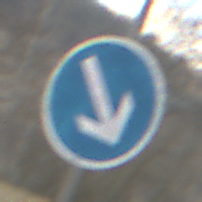
Verkehrszeichen: VorgeschriebeneVorbeifahrtRechts
Umgebung: Outdoor, Nature
Tageszeit: MorningAfternoon
Wetter: PartlyCloudy
Licht: Natural
Jahreszeit: Autumn
Kontrast: LowContrast